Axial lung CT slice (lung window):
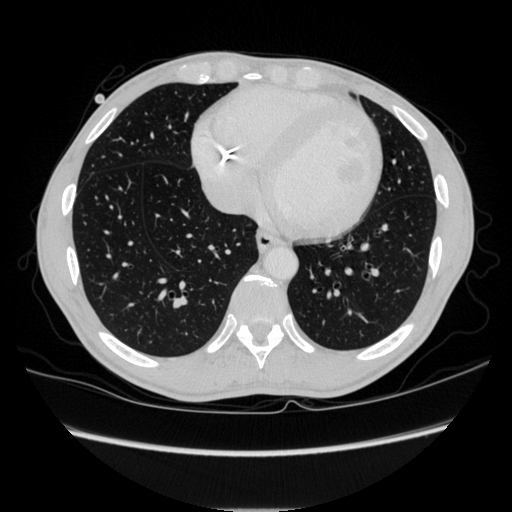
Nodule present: no